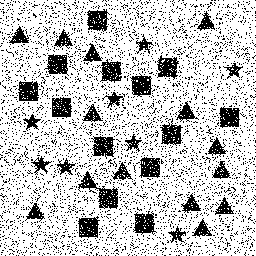
Squares: 14
Triangles: 14
Stars: 8
Total shapes: 36